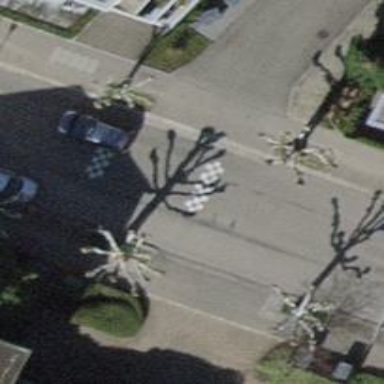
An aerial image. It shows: Table-style traffic calming feature.